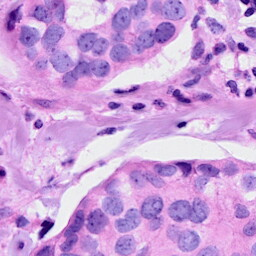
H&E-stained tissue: Breast